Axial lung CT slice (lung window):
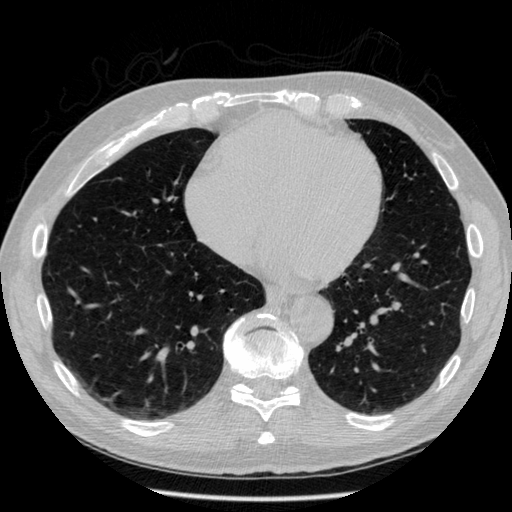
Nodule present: no